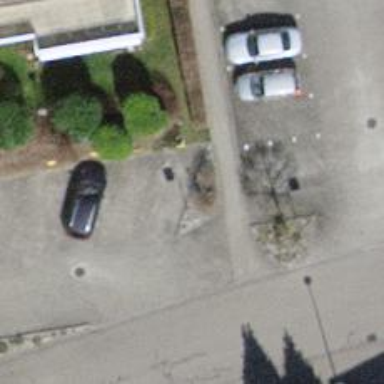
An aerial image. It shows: Evergreen tree.